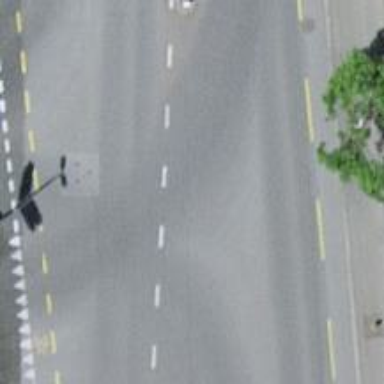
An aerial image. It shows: Road with traffic signals.